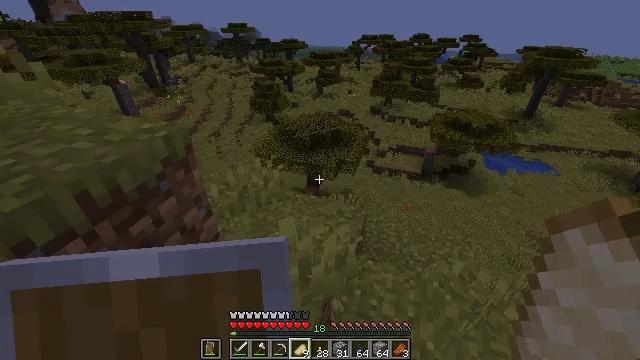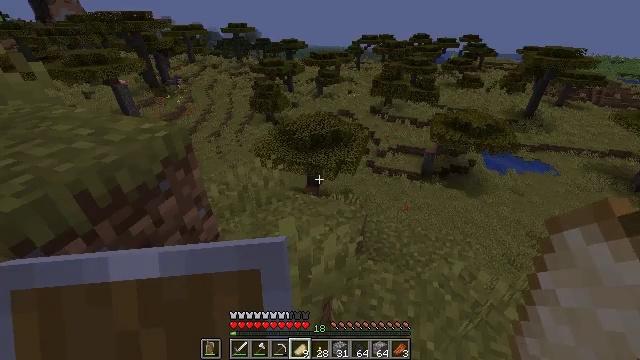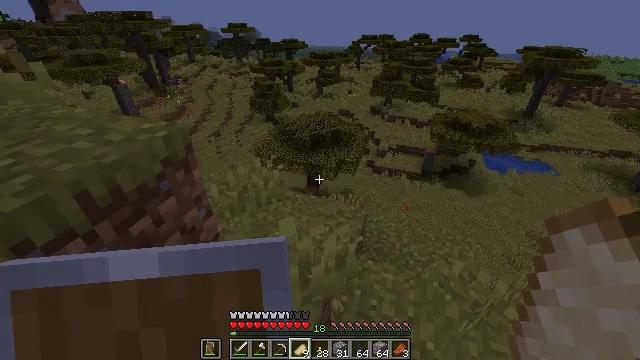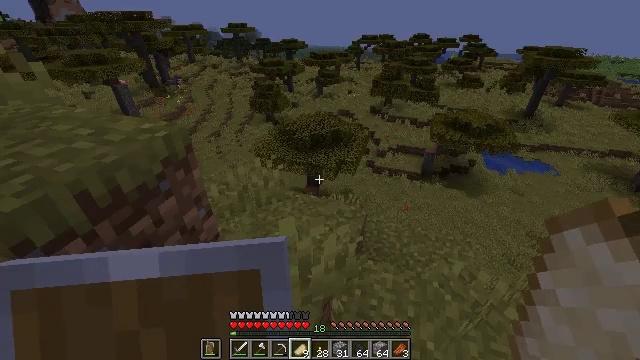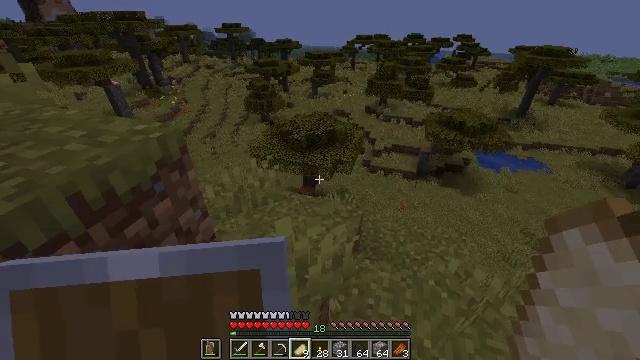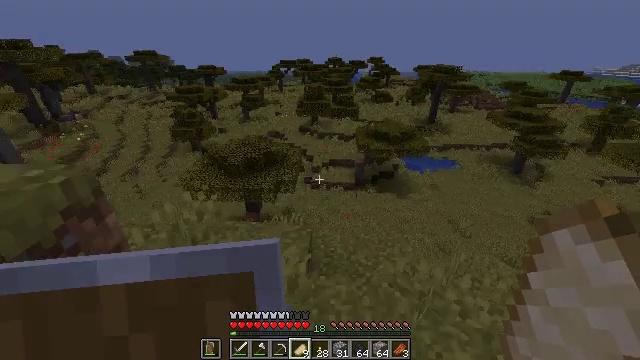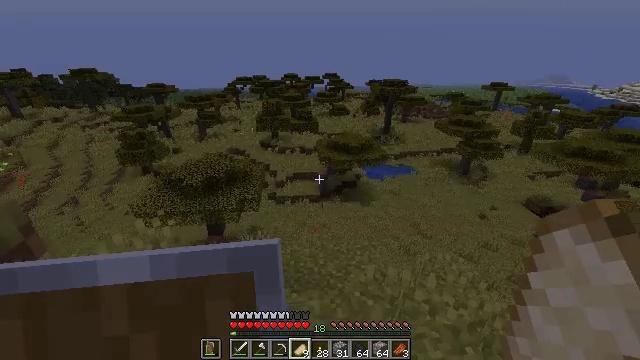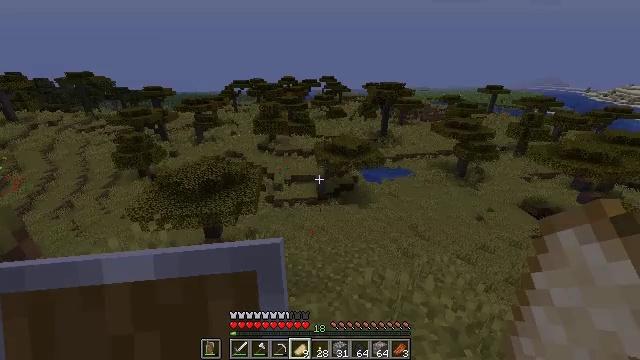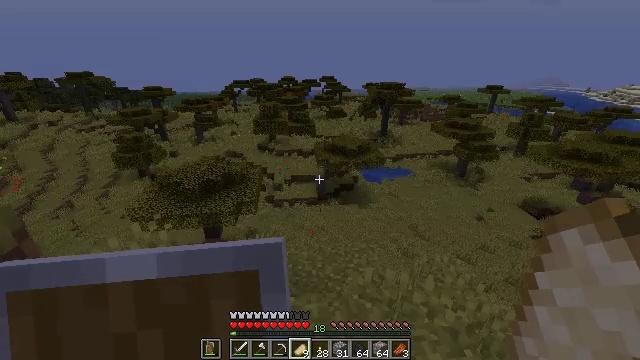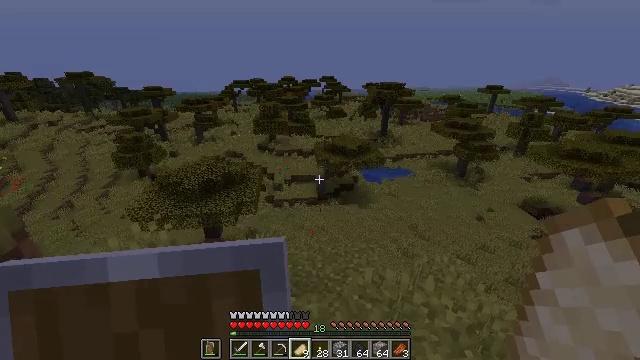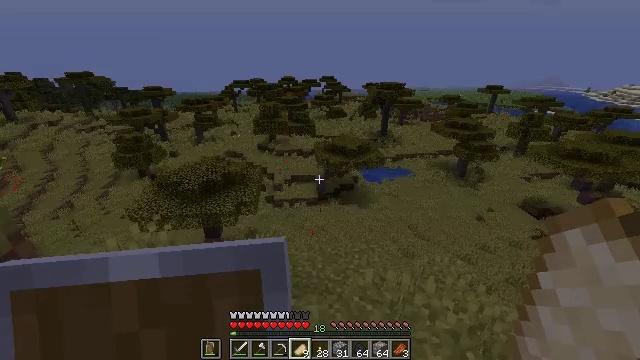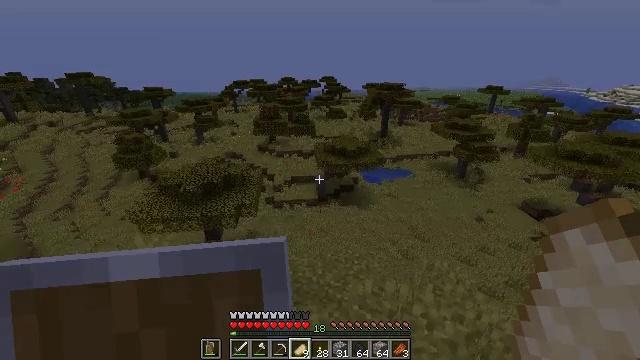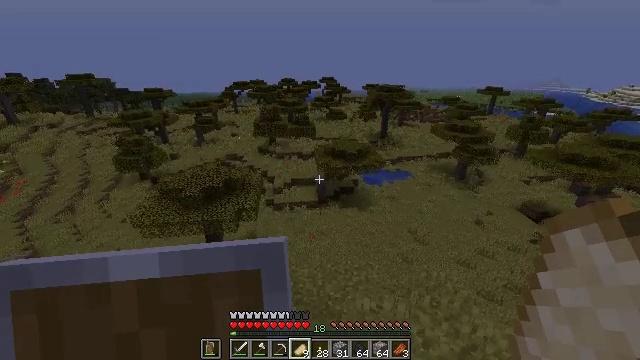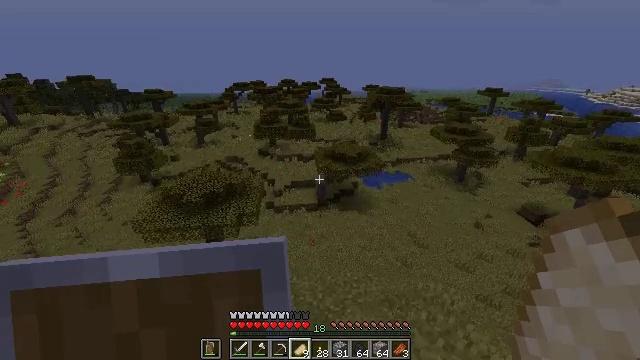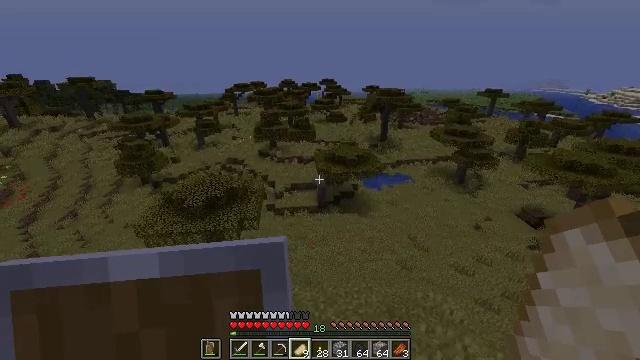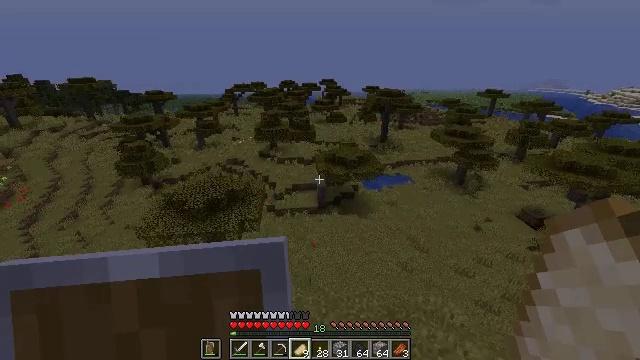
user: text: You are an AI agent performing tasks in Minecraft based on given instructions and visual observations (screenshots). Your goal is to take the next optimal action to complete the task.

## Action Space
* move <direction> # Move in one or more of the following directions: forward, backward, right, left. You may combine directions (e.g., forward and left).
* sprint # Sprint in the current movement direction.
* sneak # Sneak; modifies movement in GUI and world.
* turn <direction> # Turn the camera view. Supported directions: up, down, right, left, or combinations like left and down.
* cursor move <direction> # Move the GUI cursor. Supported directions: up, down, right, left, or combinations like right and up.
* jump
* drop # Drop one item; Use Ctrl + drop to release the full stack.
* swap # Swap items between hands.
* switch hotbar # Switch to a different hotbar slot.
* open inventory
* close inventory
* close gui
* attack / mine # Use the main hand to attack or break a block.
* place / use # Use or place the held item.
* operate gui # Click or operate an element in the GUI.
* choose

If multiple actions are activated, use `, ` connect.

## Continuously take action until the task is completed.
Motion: motion action
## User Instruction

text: Drop an apple.
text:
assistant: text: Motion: no_op
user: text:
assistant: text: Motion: no_op
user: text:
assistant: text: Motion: no_op
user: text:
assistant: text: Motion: turn right
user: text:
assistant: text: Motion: turn right and up
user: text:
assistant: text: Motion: turn right and up
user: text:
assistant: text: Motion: no_op
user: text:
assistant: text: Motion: no_op
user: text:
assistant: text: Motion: move left
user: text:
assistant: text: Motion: move left
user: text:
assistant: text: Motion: move left, jump
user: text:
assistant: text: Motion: move left, jump
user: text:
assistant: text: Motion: move left, jump
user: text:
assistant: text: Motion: move left, jump
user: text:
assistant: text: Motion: move left, jump
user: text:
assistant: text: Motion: move left, jump
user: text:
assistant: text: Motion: move left, jump
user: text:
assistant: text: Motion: move left
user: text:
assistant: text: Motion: move left
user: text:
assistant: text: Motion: move left
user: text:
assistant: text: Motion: move left
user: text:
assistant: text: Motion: move left, jump
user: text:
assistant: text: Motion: move left, jump
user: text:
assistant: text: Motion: move left, jump
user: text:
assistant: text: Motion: move left, turn left, jump
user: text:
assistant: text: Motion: move left, turn left and down, jump
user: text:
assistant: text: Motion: move left, turn left and down
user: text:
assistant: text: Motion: move left, turn left
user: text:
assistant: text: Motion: turn left and up
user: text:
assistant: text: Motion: turn left and up